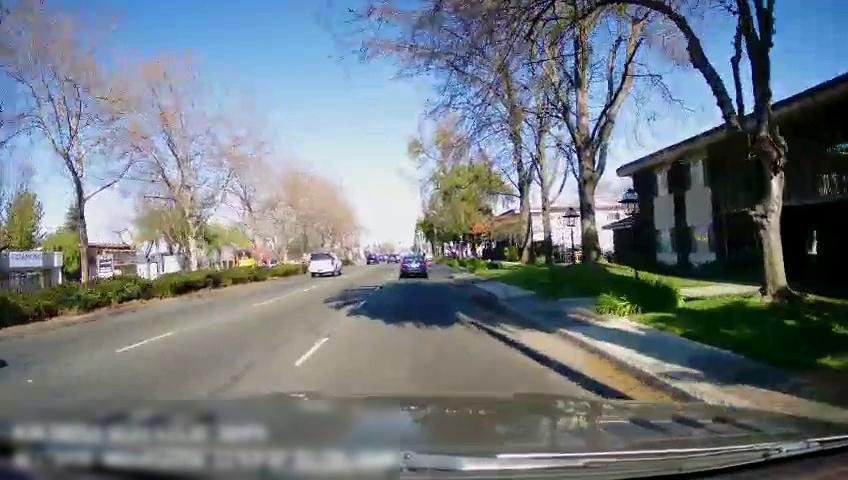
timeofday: Day
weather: Sunny
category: Drivable Space
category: Vehicles | Truck
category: Vehicles | Car
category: Vehicles | Car
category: Lanes | Alternate Lane
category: Lanes | Current Lane